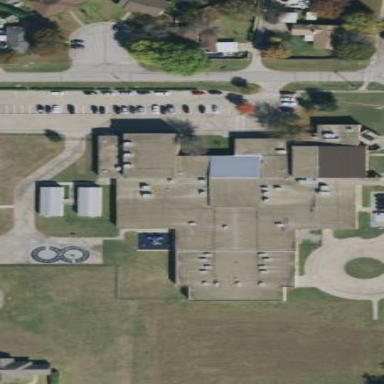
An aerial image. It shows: School building.